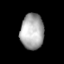
Tissue: lung
Cell type: Myeloid cells
Senescence score: 0.5995
Nuclear area (px): 815
Mean DAPI intensity: 170.091